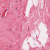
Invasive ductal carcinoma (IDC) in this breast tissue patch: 0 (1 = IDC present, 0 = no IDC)